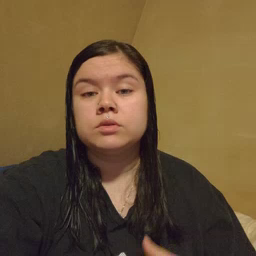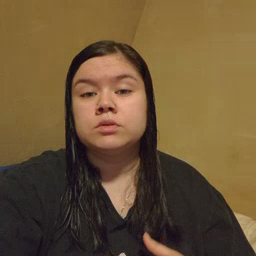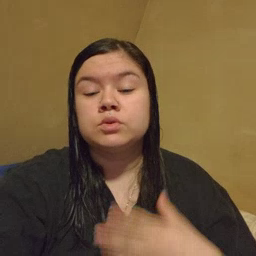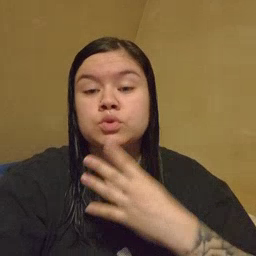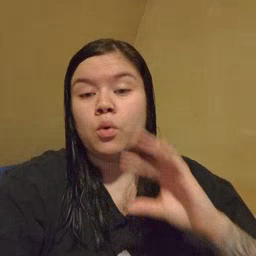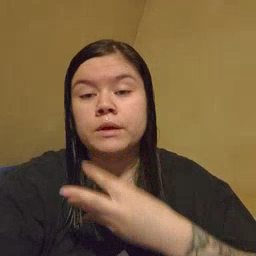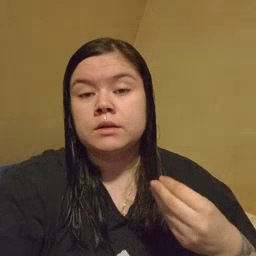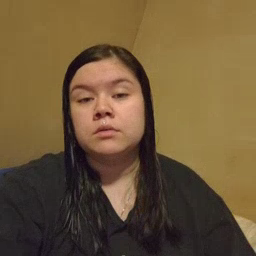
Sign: story